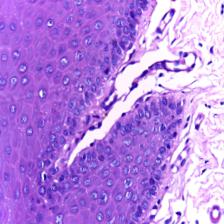
Diagnosis: Normal